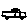
Label: car